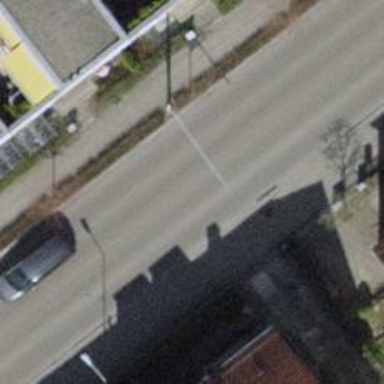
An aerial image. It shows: Tertiary road with asphalt surface and separate sidewalks on both sides.